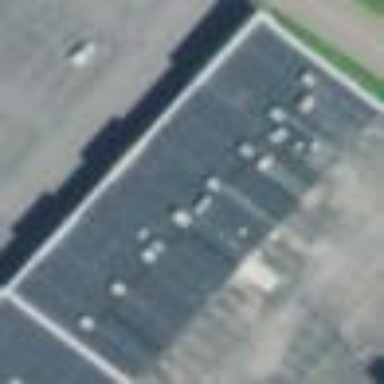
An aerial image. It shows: Commercial building.